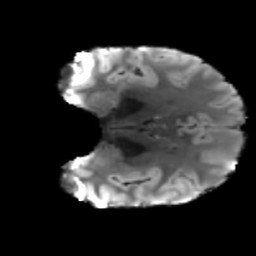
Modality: T2w
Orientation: coronal
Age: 26
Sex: male
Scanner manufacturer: siemens
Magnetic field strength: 3 T
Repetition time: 3.5 s
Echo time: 0.086 s